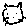
Label: cat